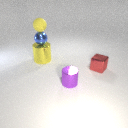
small red metal cube to the right of large yellow metal cylinder